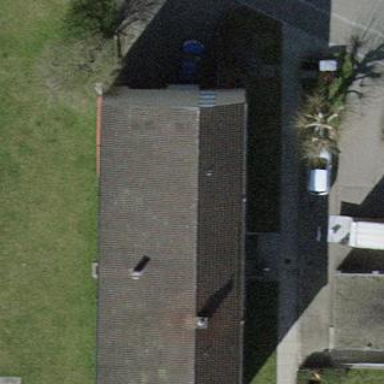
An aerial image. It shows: Gabled building.